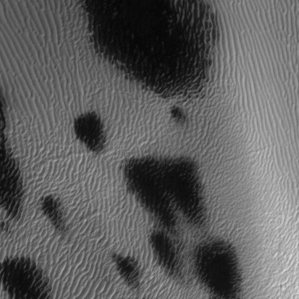
Label: frost